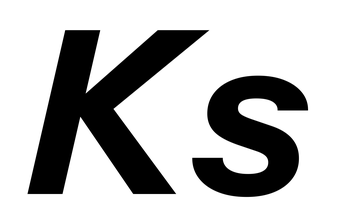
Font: InstrumentSans-Italic_Bold_Italic